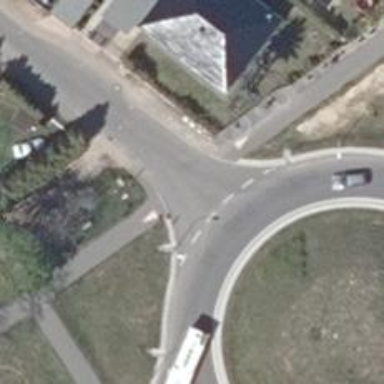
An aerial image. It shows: Unmarked crossing with pedestrian island.